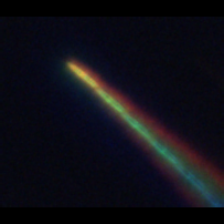
Taxon: Guinardia
Group: Diatoms